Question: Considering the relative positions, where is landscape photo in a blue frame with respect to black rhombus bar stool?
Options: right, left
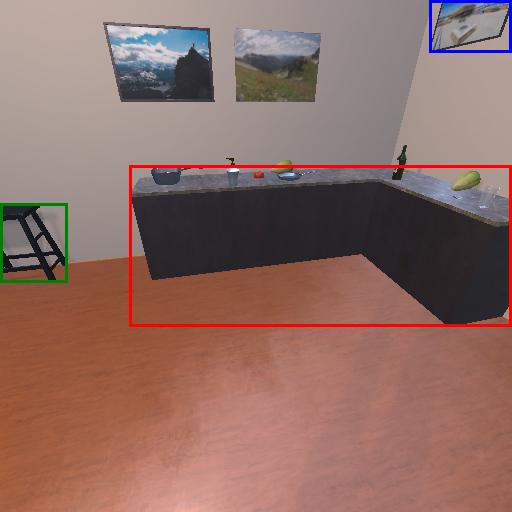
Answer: right